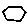
Label: hexagon